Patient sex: M
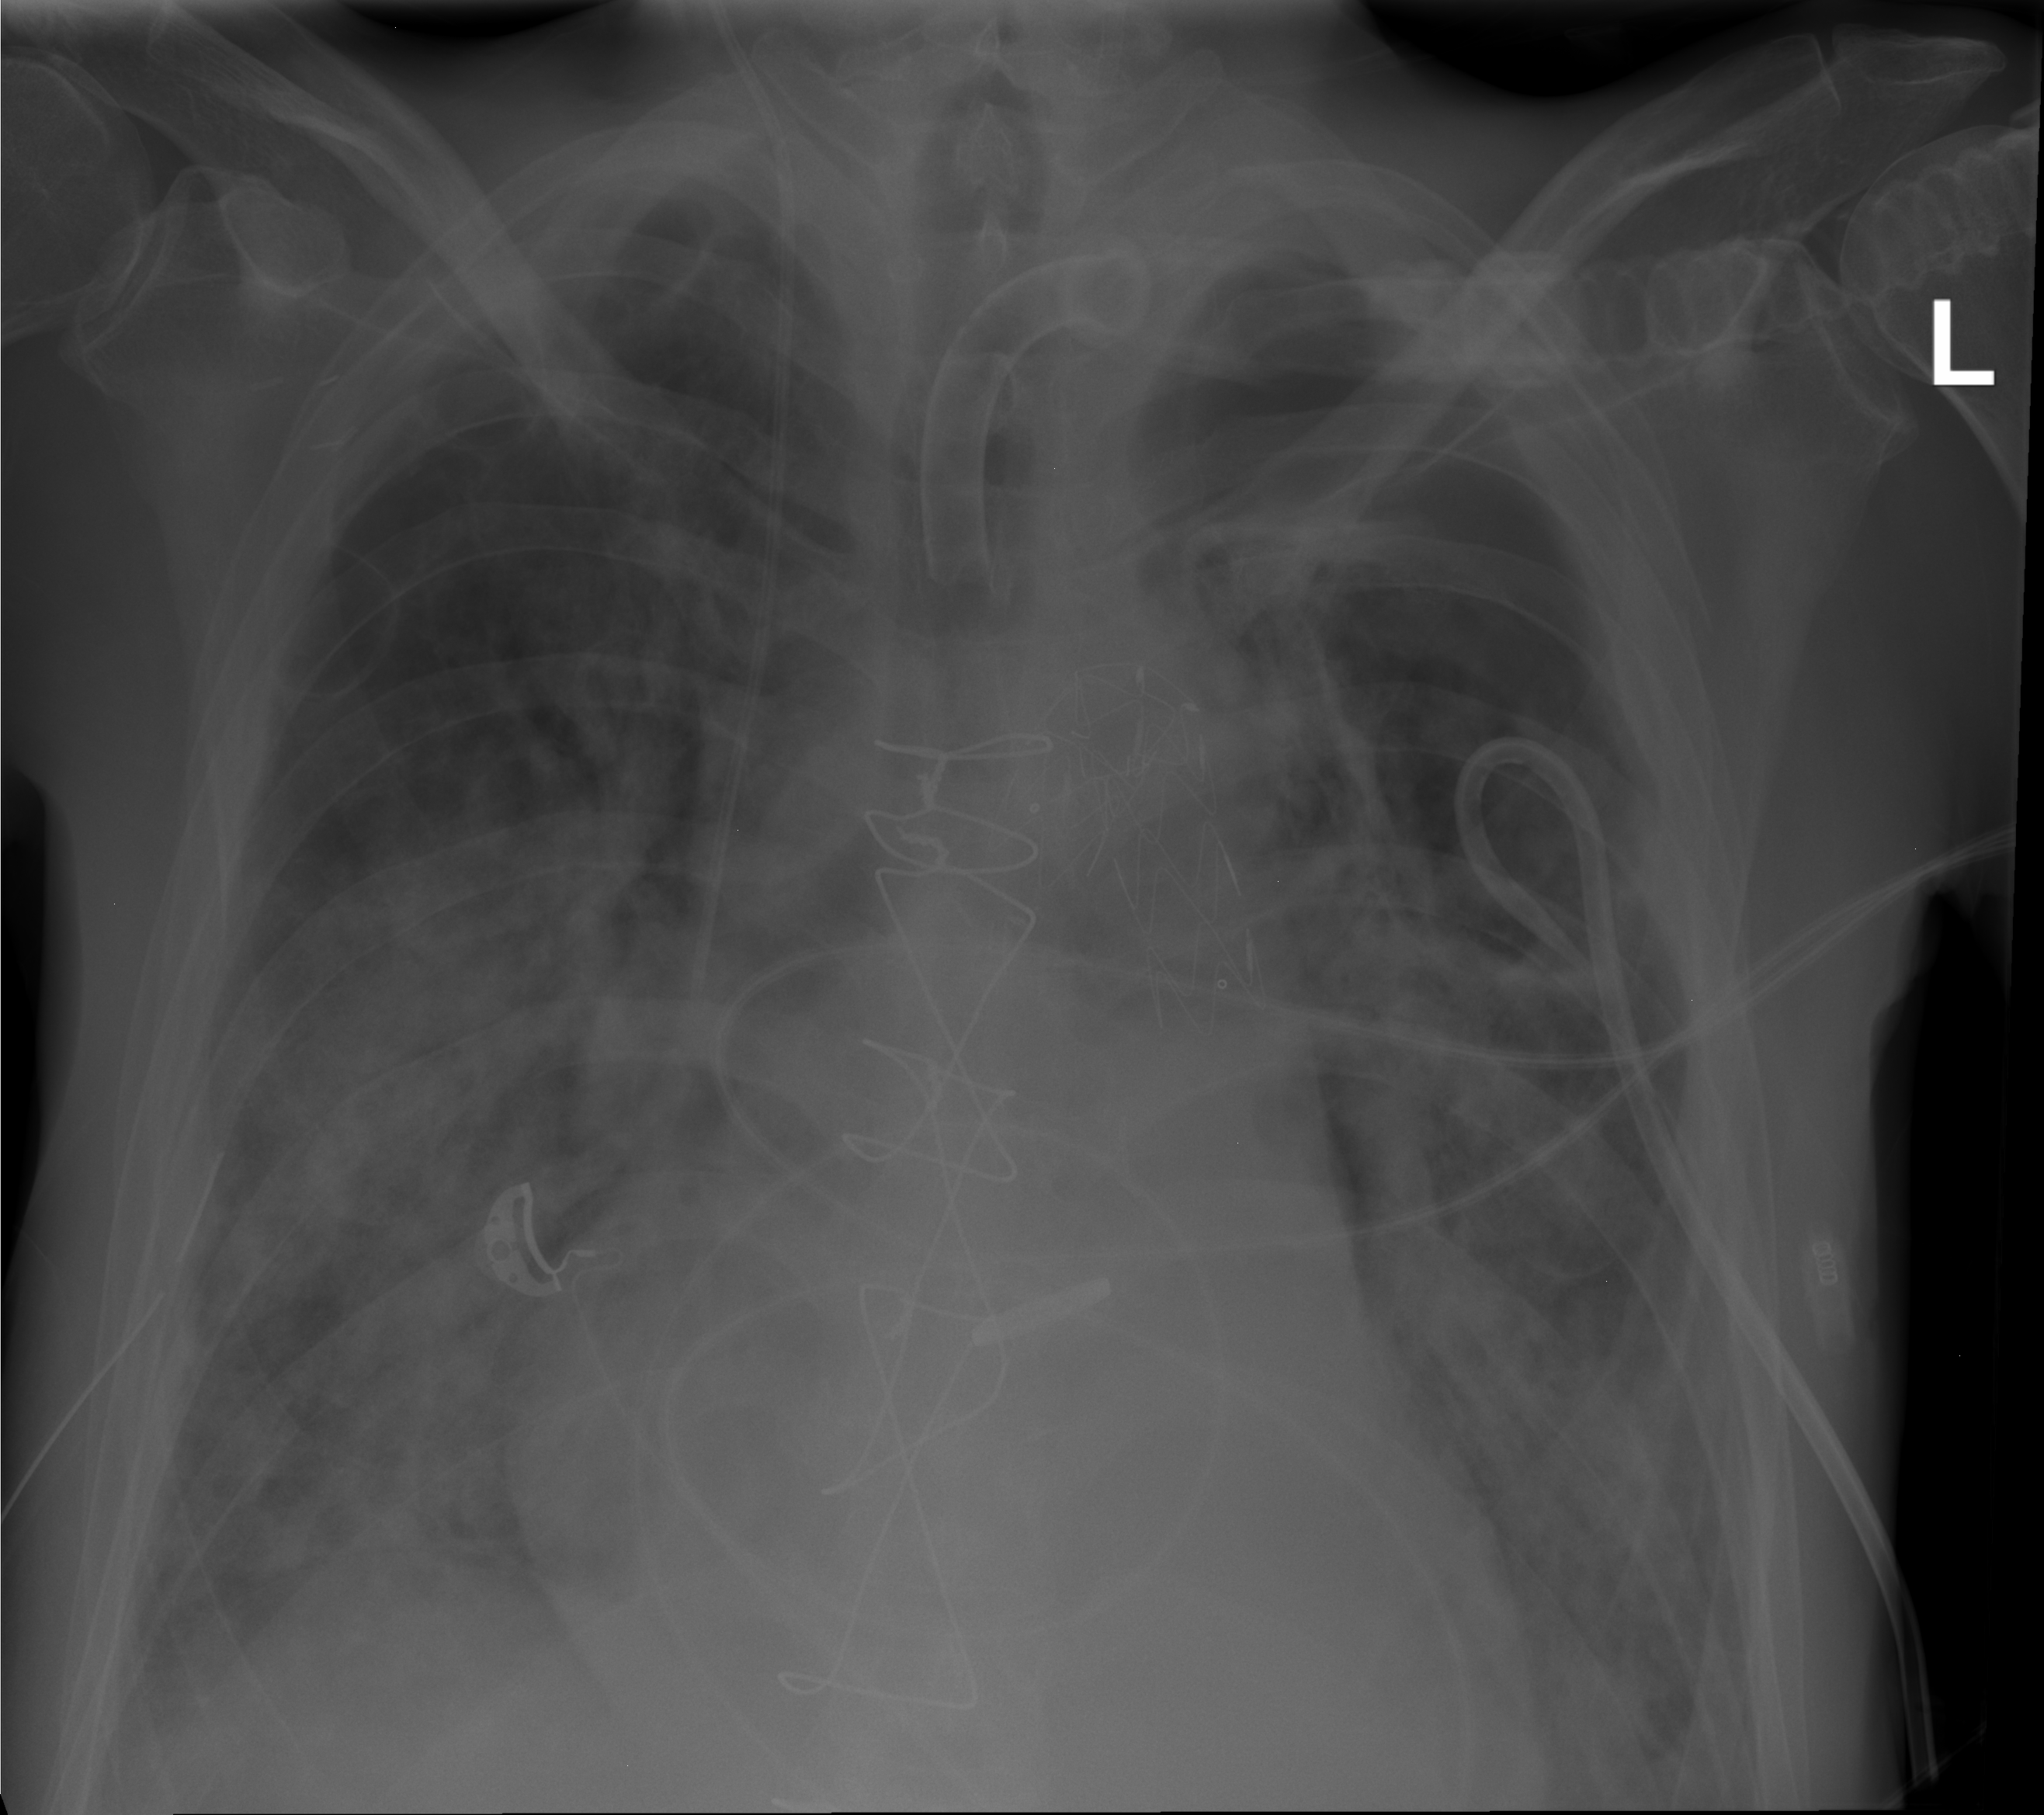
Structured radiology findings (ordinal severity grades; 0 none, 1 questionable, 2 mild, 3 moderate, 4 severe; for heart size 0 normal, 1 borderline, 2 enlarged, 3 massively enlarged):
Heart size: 2
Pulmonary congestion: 2
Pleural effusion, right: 2
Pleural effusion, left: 2
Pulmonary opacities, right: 3
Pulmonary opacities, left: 3
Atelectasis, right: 3
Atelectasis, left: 2